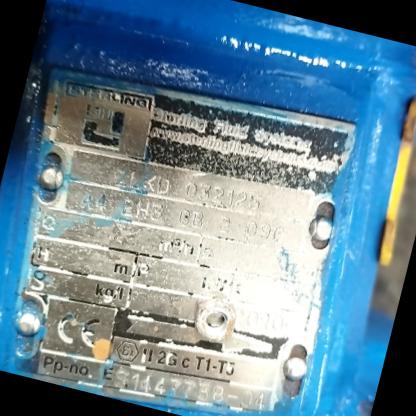
Klasa: tabliczka-znamionowa